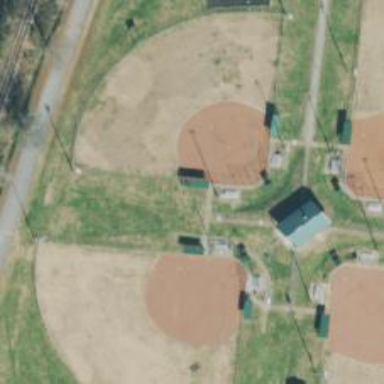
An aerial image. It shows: Softball pitch for leisure and sport activities.